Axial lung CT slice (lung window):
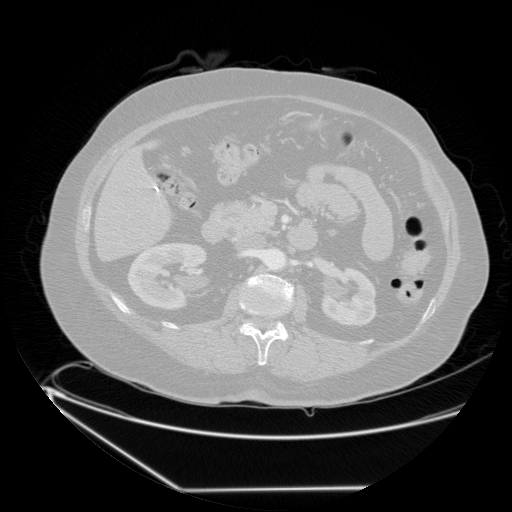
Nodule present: no